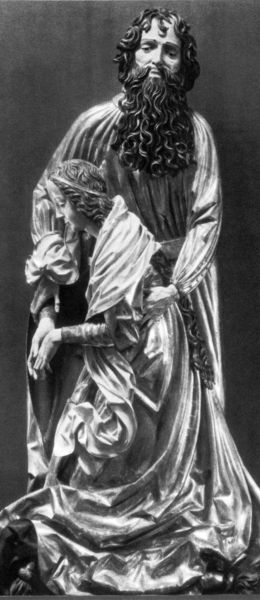
Titel: Sterbende Maria und hl. Paulus, Mittelgruppe aus dem Schrein des Hochaltares
Künstler: Veit Stoß
Standort: Krakau
Institution: Pfarrkirche Maria Himmelfahrt
Schlagwörter: mann, schatten, weiß, frau, frisur, grau, holz, köpfe, licht, schwarz, schal, bart, arm, arme, band, falten, halten, vollbart, hände, figur, gewand, gold, haare, mantel, locken, statue, haarband, figuren, falte, plastik, foto, christus, jesus, reif, heiliger, heilige, maria, josef, joseph, statur